Question: I have a controller where I am creating a form witg two dropdown list inside.
When I am rendering my view, I would like to have the same form elements on the top and the bottom of the page. The problem is that the form elemetns (dropdownlists) are displayed only on the top of the page, even if I am asking twig to put them also on the bottom.
Here is what I would like to have:

The 1 and 2 are the dropdownlists. And I would like to duplicate this on the top and on the bottom of the page.
Any Idea on how can this be done?
The top content and the bottom content, where the two dropdownlists are inside are in a single sseparate twig file (searchPanel.html.twig) and this file is included in the page
'''
{% include "MyBundle:Search:searchPanel.html.twig" %}
'''
Here is the searchPanel.html.twig
'''
<div class="searchPanel">
<form action="{{ path }}" method="POST" {{ form_enctype(form) }}>
Papers per page
{{ form_widget(form.papers_per_page, { 'class': 'ppp'}) }}
/ Sort by
{{ form_widget(form.sort_by, { 'class': 'sort'}) }}
{{ form_rest(form) }}
/ Papers ({{ papers_number }} results)
<input type="submit" class="updateSearchResults" value="Update"></input>
</form>
'''
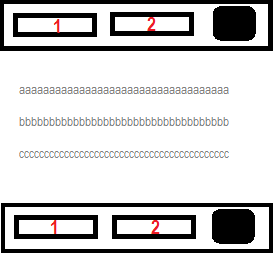
Answer: A problem in your approach is that Symfony's Form-component will render the form elements with id's which would be duplicated if you rendered the same form twice on your page. You might also run in trouble with the csrf_token. The gist being that forms are not intended to be duplicated.
Here is what I would do. Create a twig-template containing your paginator form without using Symfony\Form, i.e. create all form elements statically and pass it the paginator-object (or array) to get the data instead of using 'form_widget()'. Something like this:
'''
<form action="{{ path(app.request.attributes.get('_route') }}" method="POST">
<select name="paginator[per_page]">
{% for per_page in paginator.papers_per_page %}
<option value=""{{ per_page }}">{{ per_page }}</option>
{% endfor %}
</select>
</form>
'''
The form action will automatically submit the data to your current route, so you can embed it in different actions and it will submit the data to the same action. On POST you can just create a paginator-object with the post-data and then add it as the form's data. After that you just use isValid() as usual.
In your controller you can get the data like this:
'''
use Symfony\Component\HttpFoundation\Request;
// ...
public function PaperController()
{
public function listAction(Request $request)
{
if ($request->getMethod() == 'POST') {
$data = $request->request->get('paginator');
$paginator = new Paginator($data);
$form = new PaginatorFormType();
$form->setData($paginator);
if ($form->isValid()) {
// ...
}
}
}
}
'''
You can easily embed the form in your view like this:
'''
{{ include 'AcmeDemoBundle:Form:paginator.html.twig' with { 'paginator': paginator } }}
'''
Basically you just use the Form-component in your controller for validation purposes. If you want to set some default values or add additional arguments you might want to create a <URL> from that template, but for your use case this should suffice. Maybe someone else has a better solution but this is how I went with a similar problem in one of my projects.